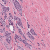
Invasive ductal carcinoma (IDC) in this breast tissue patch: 1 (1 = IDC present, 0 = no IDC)